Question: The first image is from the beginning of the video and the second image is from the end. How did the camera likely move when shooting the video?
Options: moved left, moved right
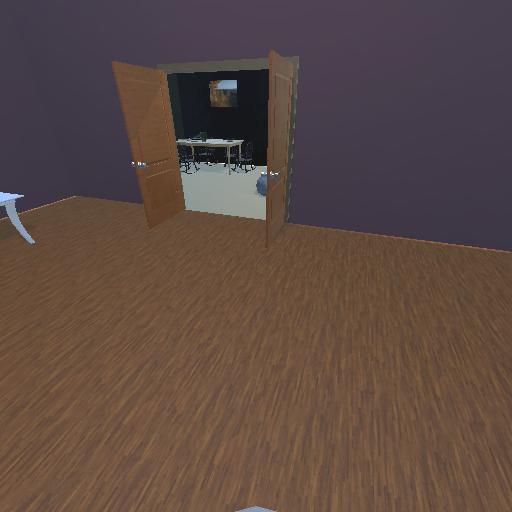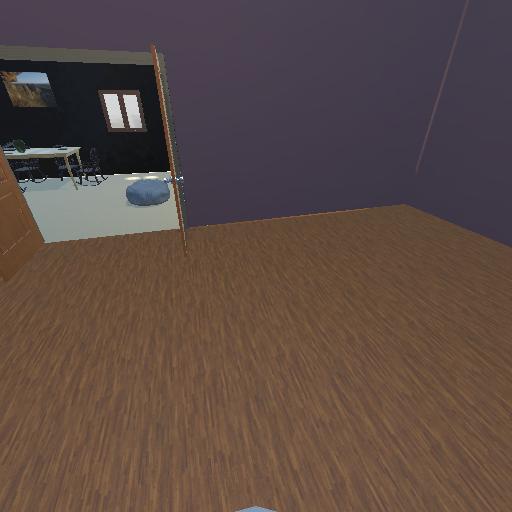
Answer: moved left